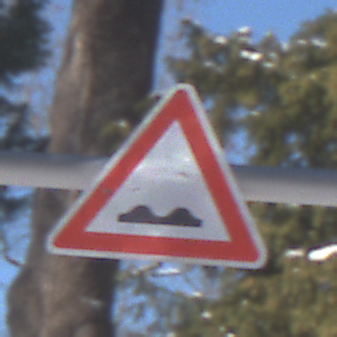
Verkehrszeichen: UnebeneFahrbahn
Umgebung: Outdoor, Special
Tageszeit: MorningAfternoon
Wetter: Clear
Licht: Natural
Jahreszeit: Winter
Kontrast: HighContrast